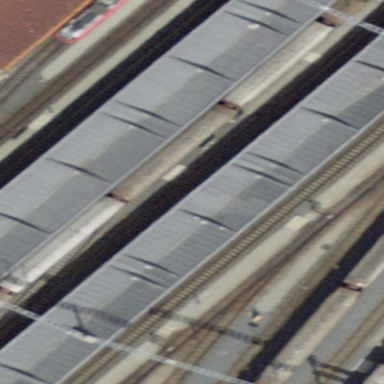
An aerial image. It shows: View of roof of building.